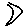
Label: moon